Question: I am making a C# wpf application with Visual Studio 2013. I have a multilined text box with some sentences. When I double click on a word in the textbox I want to get that word("text").
How can I achieve this ?

This is the code I wrote for double click event. It gives me an empty String.
'''
private void textBoxResult_PreviewMouseDoubleClick(object sender, MouseButtonEventArgs e)
{
MessageBox.Show(textBoxResult.SelectedText);
}
'''
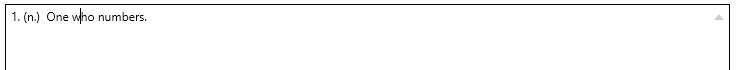
Answer: You will get the text from the 'SelectedText' property
xaml
'''
<TextBox Text="1. (n.) One who numbers."
MouseDoubleClick="TextBox_MouseDoubleClick"/
AcceptsReturn="True" >
'''
code behind handler
'''
private void TextBox_MouseDoubleClick(object sender, MouseButtonEventArgs e)
{
TextBox tb = sender as TextBox;
String doubleClickedWord = tb.SelectedText;
}
'''
idea behind is that when you double click a word it gets selected and can be retrieved from 'SelectedText' property